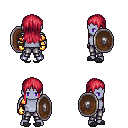
a pixel art fantasy rpg character, male body template, dark elf, purple skin, gold arm armor, metal pants, ruby red unkempt hairstyle, gold gloves, gray slippers, shield, four views (front, back, left, right), 2x2 character sprite sheet, small pixel art, hard edges, no anti-aliasing